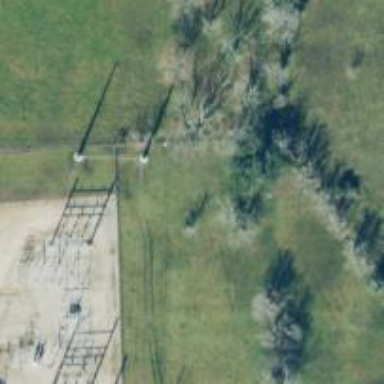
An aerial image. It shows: Power pole.